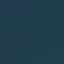
Land use / land cover: SeaLake